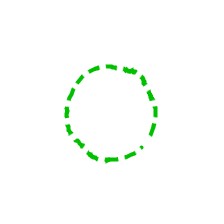
Shape: circle